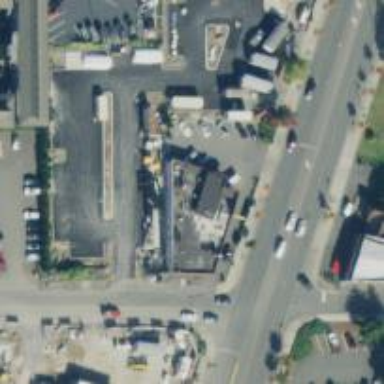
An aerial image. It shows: Convenience shop.